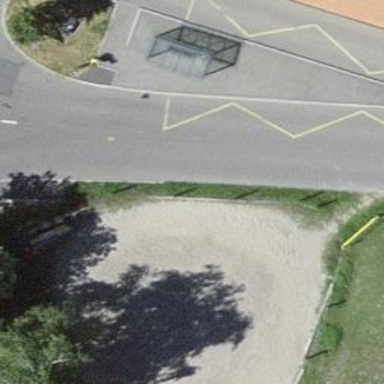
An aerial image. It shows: Public transport stop position.